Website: bh-photo
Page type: gifting
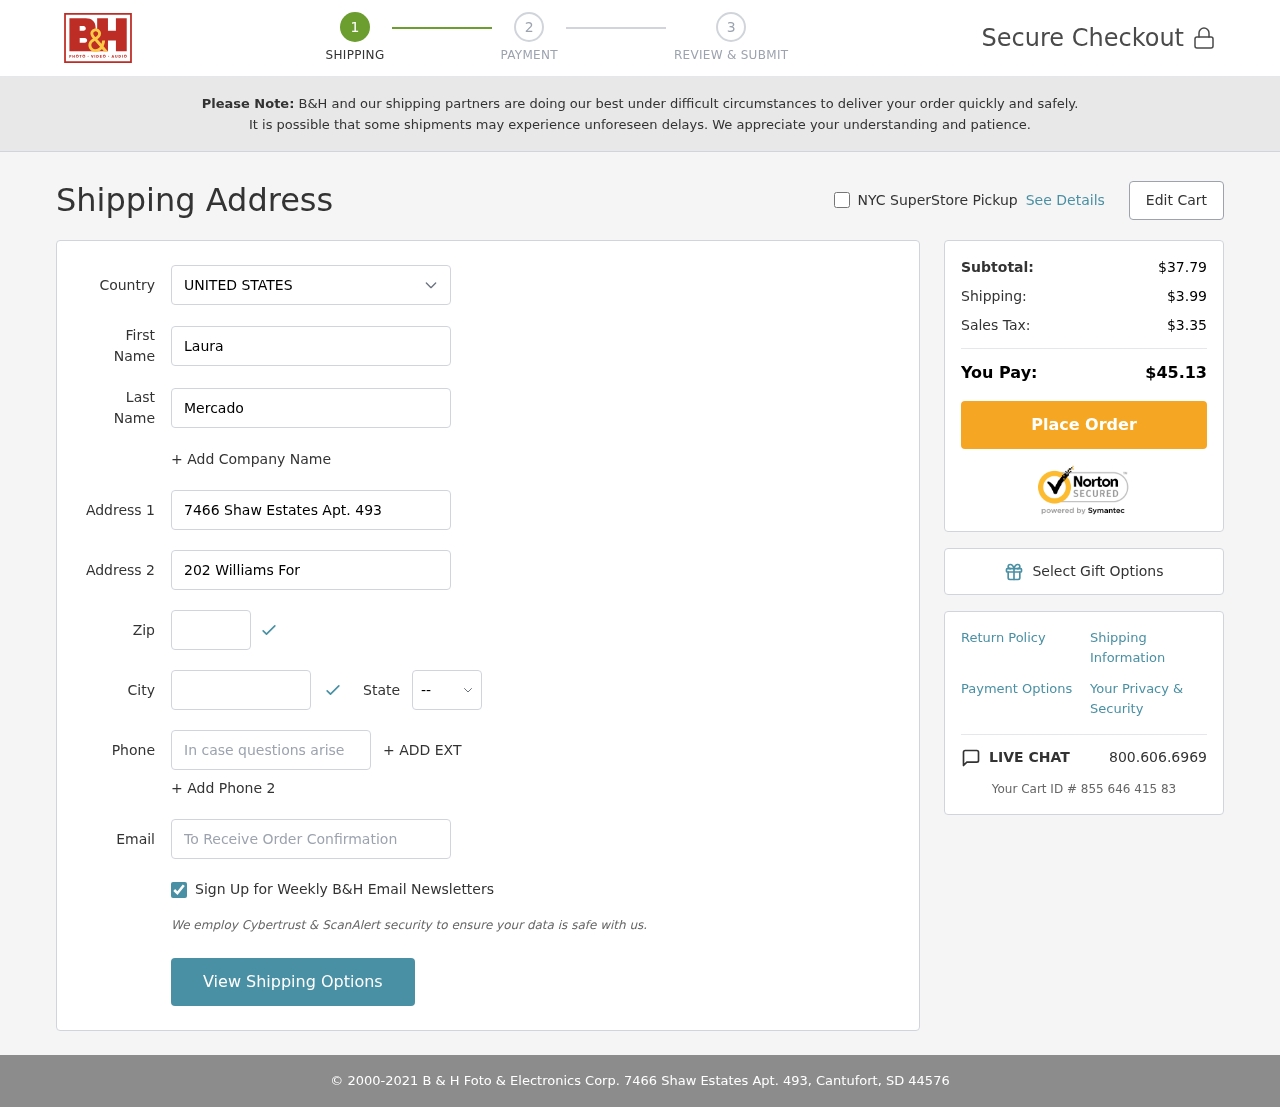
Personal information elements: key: PII_CITY
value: Cantufort
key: PII_COUNTRY
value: United States
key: PII_EMAIL
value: lmercado@yahoo.com
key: PII_FIRSTNAME
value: Laura
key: PII_LASTNAME
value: Mercado
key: PII_PHONE
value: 8983335564
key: PII_POSTCODE
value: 44576
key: PII_STATE_ABBR
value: SD
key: PII_STREET
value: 7466 Shaw Estates Apt. 493
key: PII_STREET2
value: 202 Williams Forge Apt. 169
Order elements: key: ORDER_SUBTOTAL
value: $37.79
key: ORDER_SHIPPING_COST
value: $3.99
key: ORDER_TAX
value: $3.35
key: ORDER_TOTAL
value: $45.13
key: ORDER_ID
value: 855 646 415 83